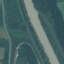
Label: River